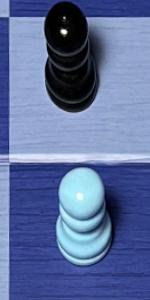
Label: Pawn_White